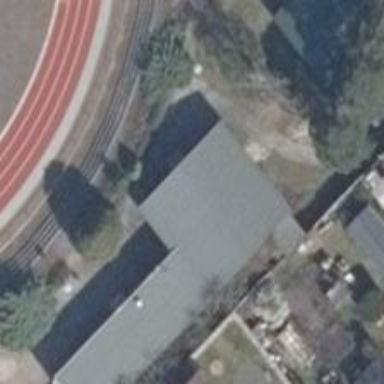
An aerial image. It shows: Building with gabled grey roof.